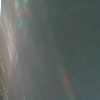
Label: sunburn